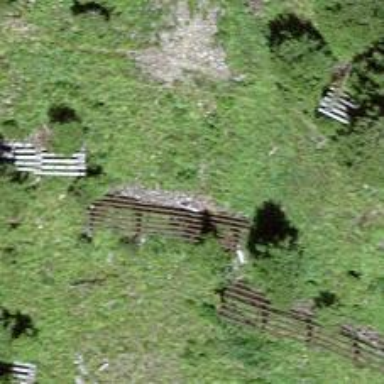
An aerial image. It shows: Structure built for avalanche protection.